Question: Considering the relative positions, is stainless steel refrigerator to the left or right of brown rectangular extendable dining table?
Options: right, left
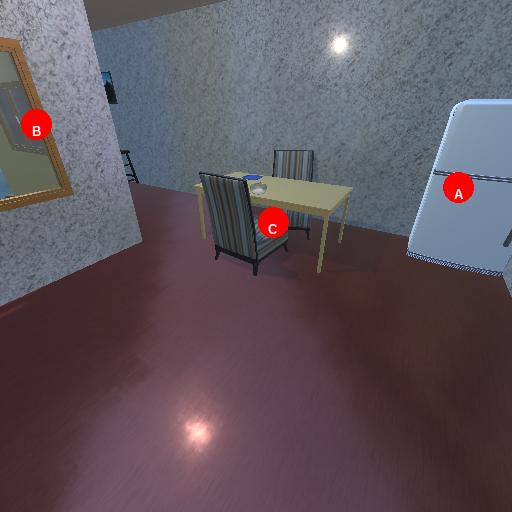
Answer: right